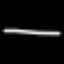
Label: line